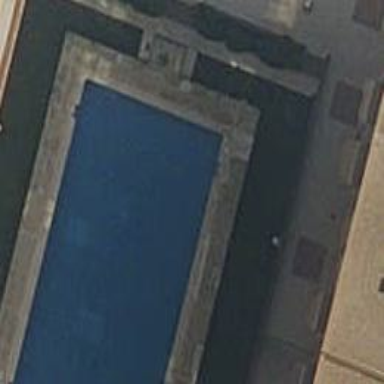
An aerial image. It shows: Swimming pool located in leisure land.